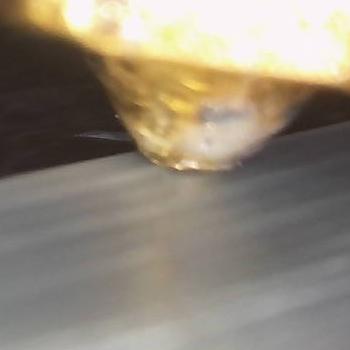
Flow rate: 100%